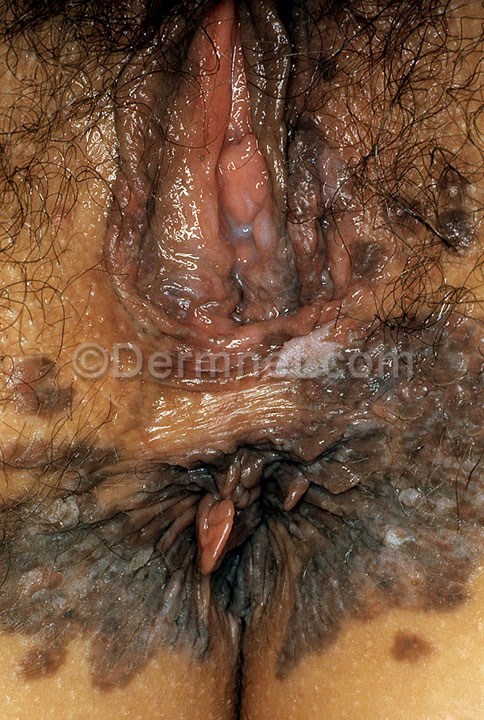
Disease: Actinic Keratosis Basal Cell Carcinoma and other Malignant Lesions